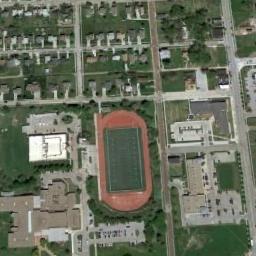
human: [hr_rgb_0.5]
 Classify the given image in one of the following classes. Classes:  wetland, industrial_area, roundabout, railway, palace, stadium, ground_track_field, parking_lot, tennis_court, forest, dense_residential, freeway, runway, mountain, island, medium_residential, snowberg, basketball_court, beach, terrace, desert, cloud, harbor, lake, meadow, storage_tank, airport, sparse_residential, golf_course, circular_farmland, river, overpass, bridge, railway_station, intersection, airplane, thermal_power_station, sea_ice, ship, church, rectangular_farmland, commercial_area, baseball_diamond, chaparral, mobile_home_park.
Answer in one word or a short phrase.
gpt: ground_track_field